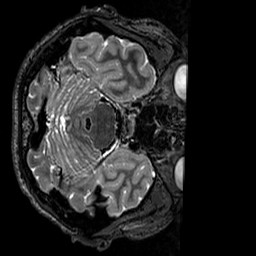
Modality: T2w
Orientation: axial
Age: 38
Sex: male
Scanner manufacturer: siemens
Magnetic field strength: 3 T
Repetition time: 3.2 s
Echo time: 0.728 s